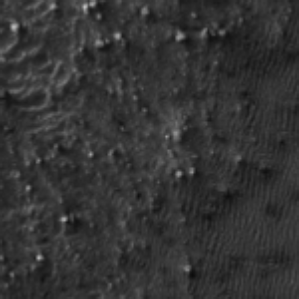
Label: frost